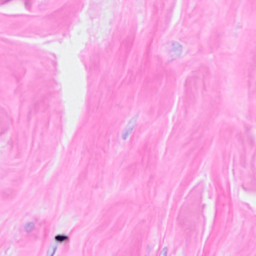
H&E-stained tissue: Breast